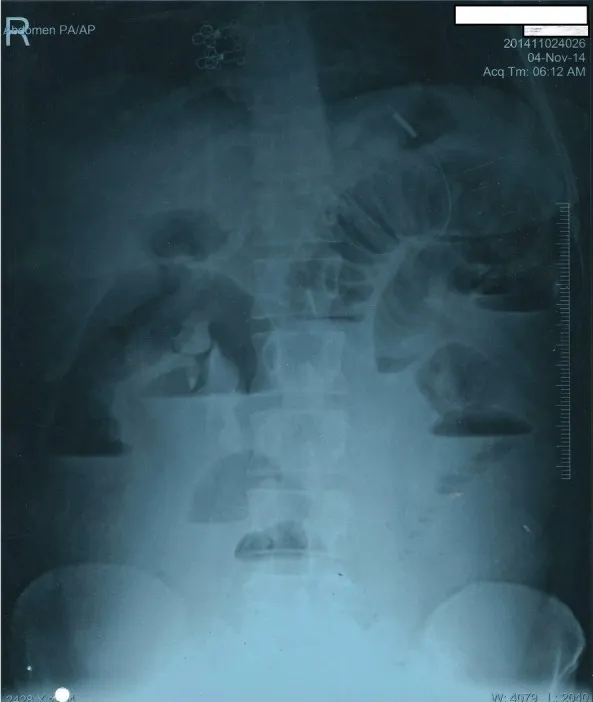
Abdominal radiograph erect showing, multiple air-fluid levels.
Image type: radiology (x_ray)